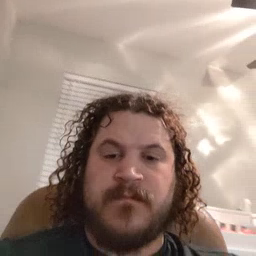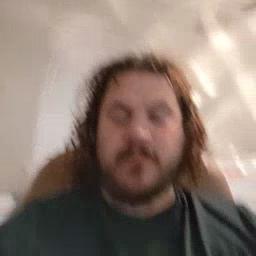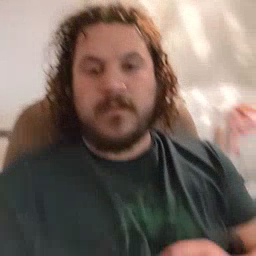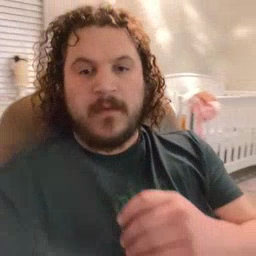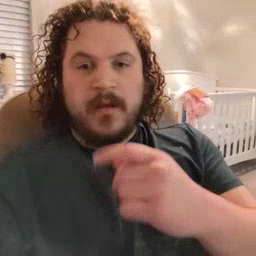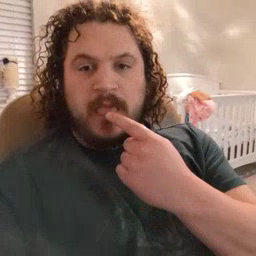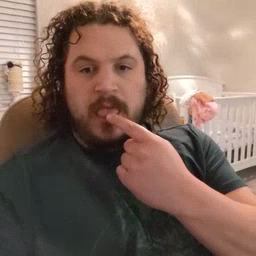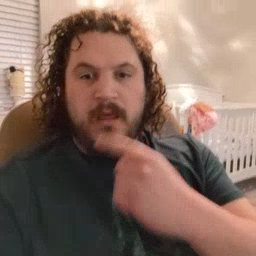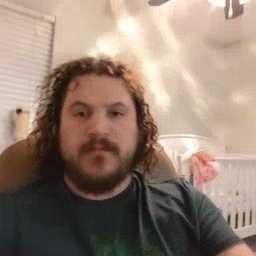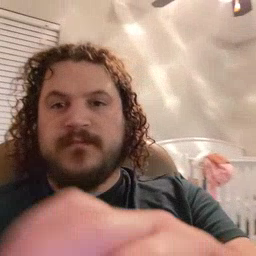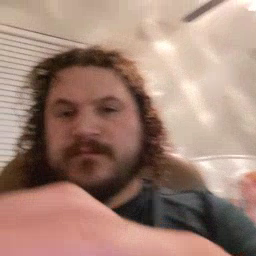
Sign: tongue